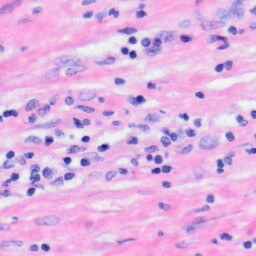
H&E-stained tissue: Liver